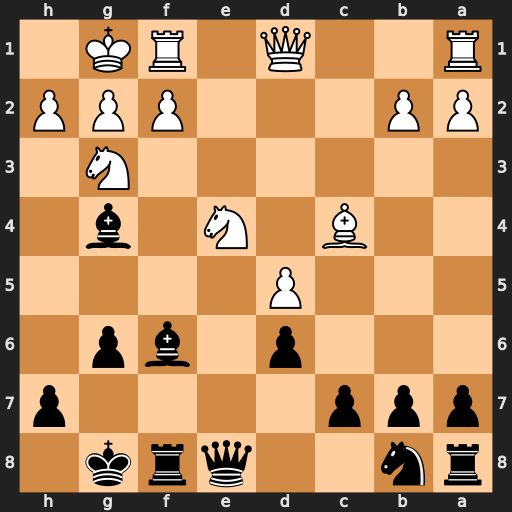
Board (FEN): rn2qrk1/ppp4p/3p1bp1/3P4/2B1N1b1/6N1/PP3PPP/R2Q1RK1
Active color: b
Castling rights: -
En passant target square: -
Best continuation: Bxd1 Nxf6+ Rxf6